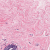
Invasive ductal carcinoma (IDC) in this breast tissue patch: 0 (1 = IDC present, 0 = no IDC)